Question: Basically after a bunch of work I've finally managed to get up and running with Bootstrap in my ASP.NET MVC4 project.
Here is my folder structure:

Here is my bundleconfig:
'''
public static void RegisterBundles(BundleCollection bundles)
{
bundles.Add(new ScriptBundle("~/bundles/jquery").Include(
"~/Scripts/jquery-{version}.js"));
bundles.Add(new ScriptBundle("~/bundles/bootstrapjs").Include(
"~/Scripts/bootstrap.js"));
bundles.Add(new ScriptBundle("~/Content/bootstrapcss").Include(
"~/Content/bootstrap.css",
"~/Content/bootstrap-responsive.css"));
}
'''
However when I try to add an HTML element with an icon:
'''
<button type="submit" class="btn"><i class="icon-search"></i></button>
'''
The icon does not appear.
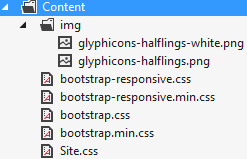
Answer: The last bundle needs to be a 'StyleBundle', not a 'ScriptBundle'. Here's an example from one of my projects:
'''
bundles.Add(new StyleBundle("~/bundles/css").Include(
"~/content/css/bootstrap.min.css",
"~/content/css/font-awesome.min.css",
"~/content/css/common.css"));
'''
I should note that I organize my CSS files into a specific folder, and this specific project uses <URL> in place of the Glyphicons.
, the default Bootstrap package assumes that the CSS files are in one folder, and that the icon sprite file is in another folder at the same level as the CSS folder. Based on that assumption, the path to the sprite is set to '"../img/glyphicons-halflings.png"'. If your files are not located in the same places, you need to manually edit the path, or use the <URL> to build a download that has the correct path for both the light and the dark versions of the sprite file.